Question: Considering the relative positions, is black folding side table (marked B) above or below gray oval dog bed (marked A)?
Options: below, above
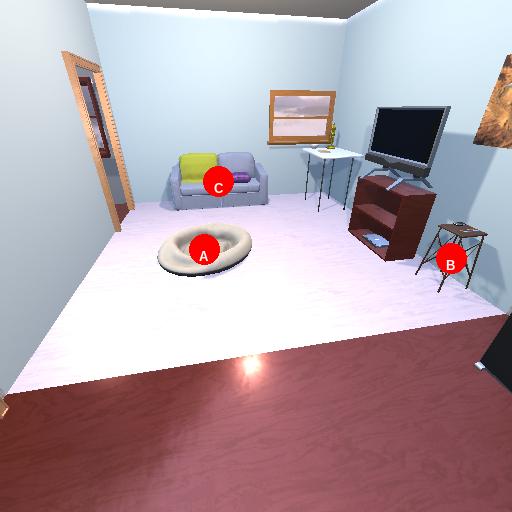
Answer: below